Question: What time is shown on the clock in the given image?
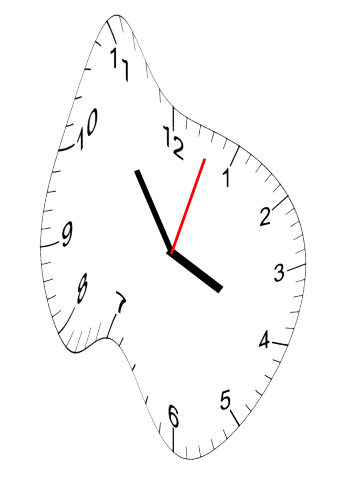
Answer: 03:54:03